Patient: sex M, age 69
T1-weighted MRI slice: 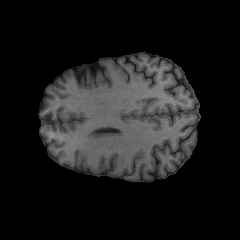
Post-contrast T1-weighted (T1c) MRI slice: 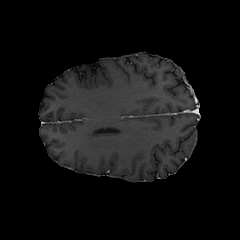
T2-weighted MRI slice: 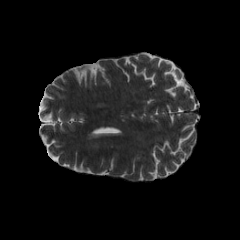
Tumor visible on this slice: no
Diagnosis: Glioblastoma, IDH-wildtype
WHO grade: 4